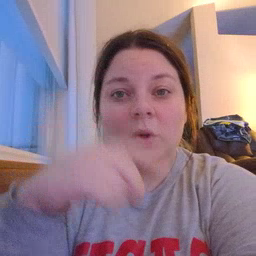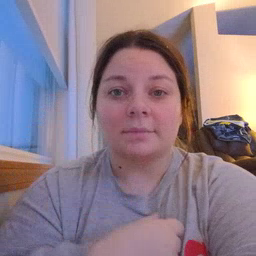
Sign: for